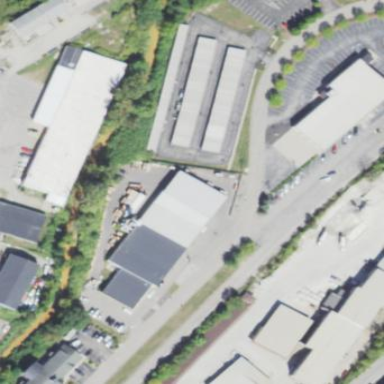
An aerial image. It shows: Commercial building.